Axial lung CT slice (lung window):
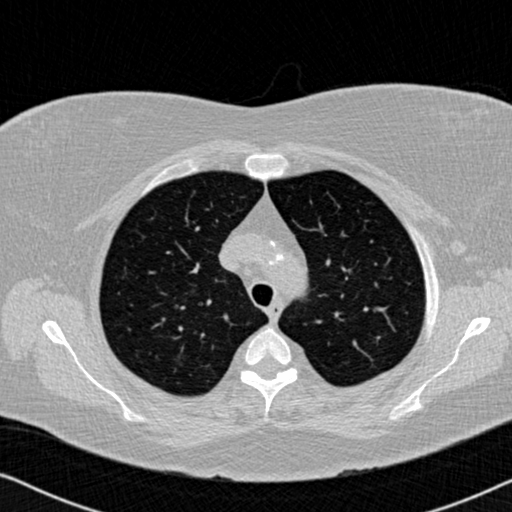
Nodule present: no